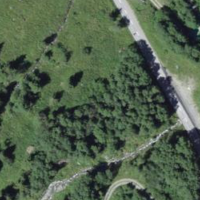
EUNIS habitat code: 44
Species observed at this site:
Zygaena osterodensis
Papilio machaon
Zygaena filipendulae
Coenonympha pamphilus
Chrysopa perla
Erebia alberganus